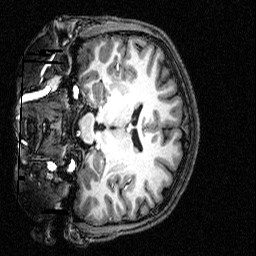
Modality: T1w
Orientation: coronal
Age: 23
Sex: male
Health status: healthy
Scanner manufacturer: siemens
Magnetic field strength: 3 T
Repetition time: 2.5 s
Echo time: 0.00393 s